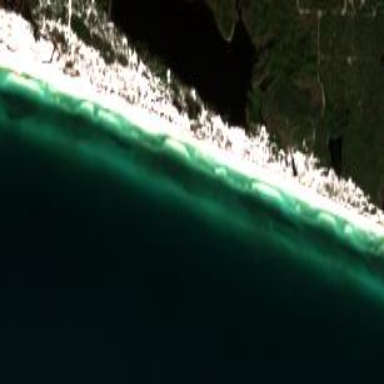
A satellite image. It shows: Scenic beach with natural beauty.